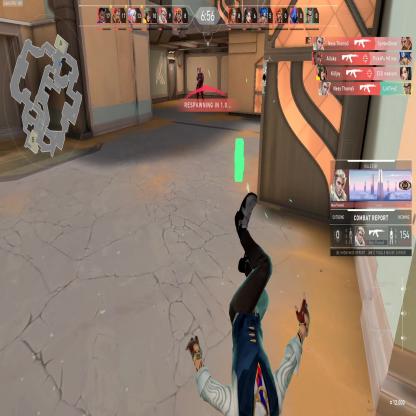
Label: enemy